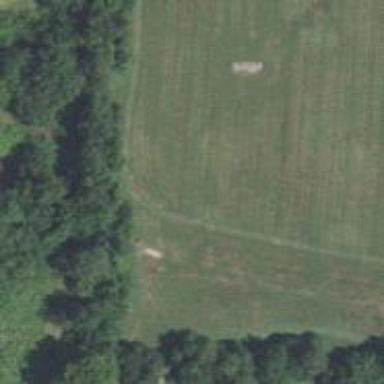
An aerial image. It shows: Disc golf tee area.